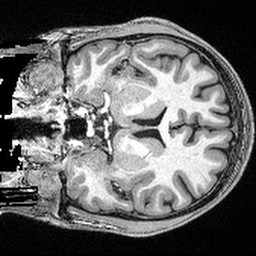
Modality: T1w
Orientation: coronal
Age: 22
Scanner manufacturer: siemens
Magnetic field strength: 3 T
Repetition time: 2.5 s
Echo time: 0.00343 s